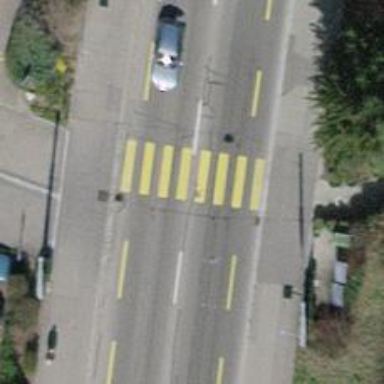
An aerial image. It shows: Marked crossing on the road.